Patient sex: M
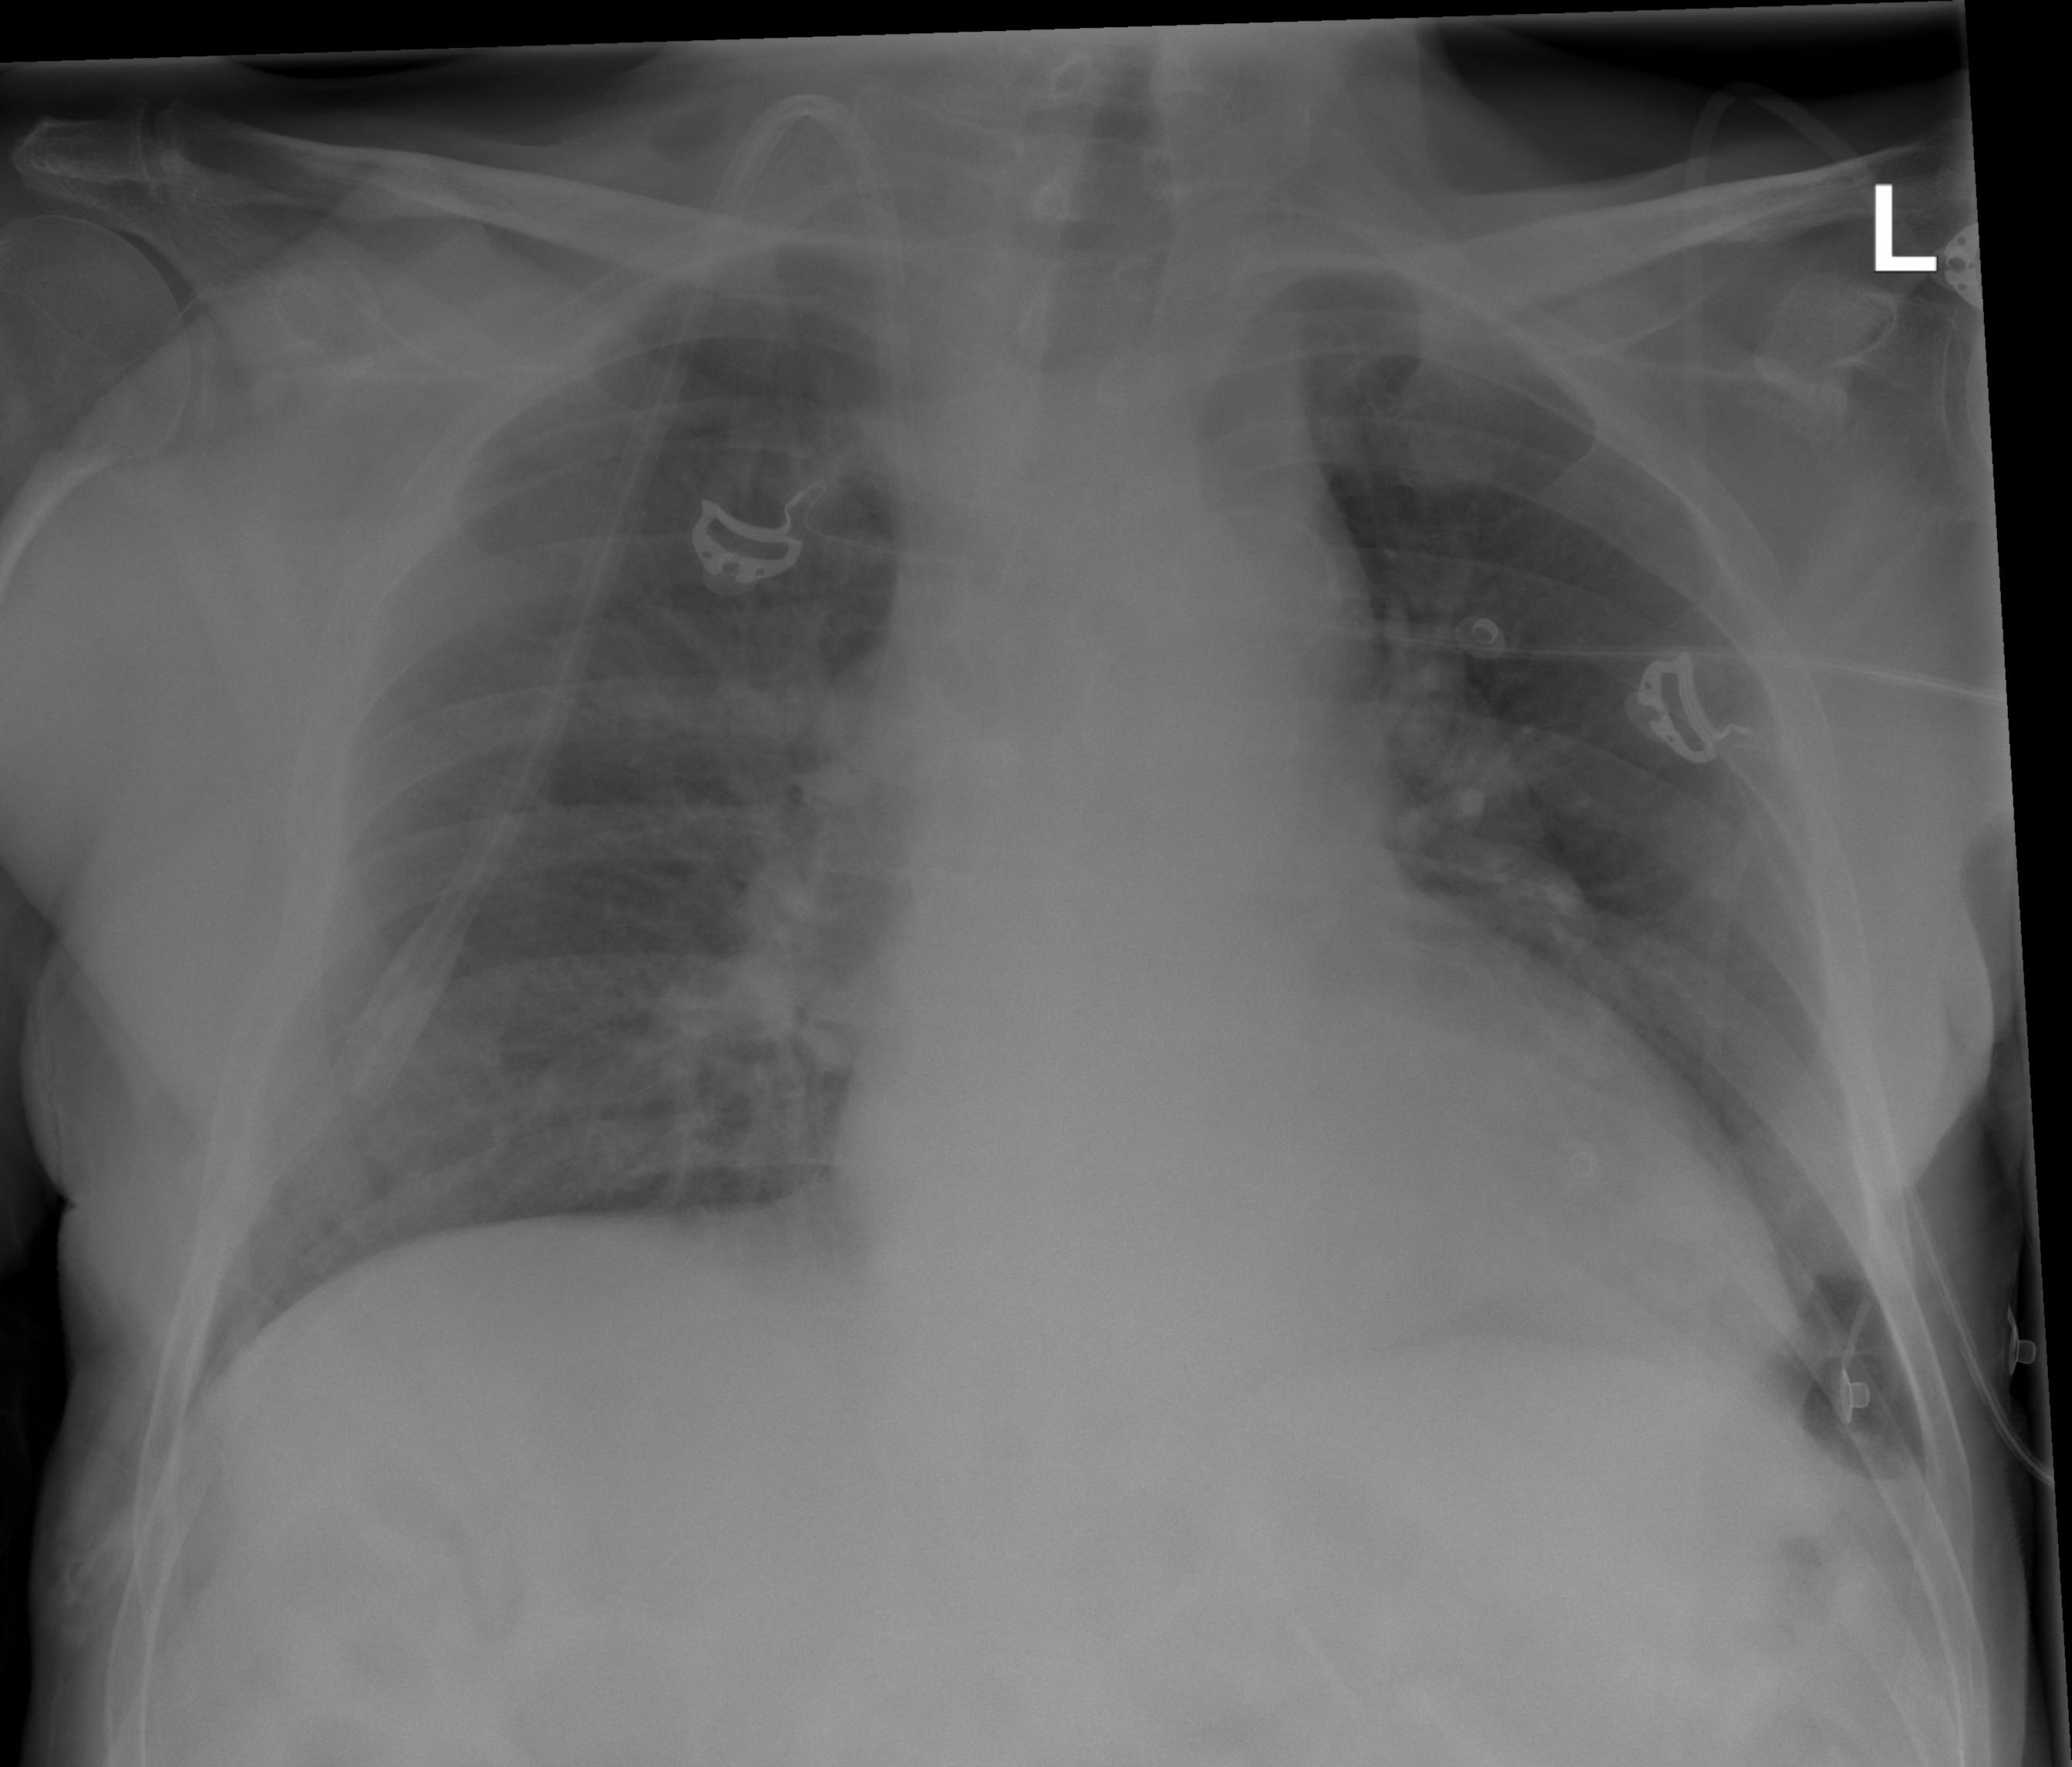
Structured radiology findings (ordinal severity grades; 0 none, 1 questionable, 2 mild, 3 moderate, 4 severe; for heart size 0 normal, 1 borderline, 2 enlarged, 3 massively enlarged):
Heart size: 2
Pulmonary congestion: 2
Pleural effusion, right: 0
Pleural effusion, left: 0
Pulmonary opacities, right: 0
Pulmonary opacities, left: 0
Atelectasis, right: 0
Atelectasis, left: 0